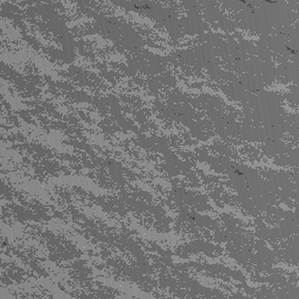
Label: frost